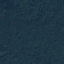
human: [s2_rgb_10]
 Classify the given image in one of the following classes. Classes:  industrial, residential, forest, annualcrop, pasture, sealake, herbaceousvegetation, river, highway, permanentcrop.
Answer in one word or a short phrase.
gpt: Forest